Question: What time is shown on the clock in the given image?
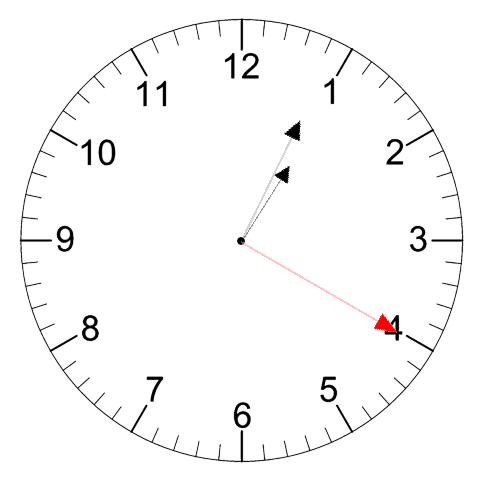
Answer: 01:04:20